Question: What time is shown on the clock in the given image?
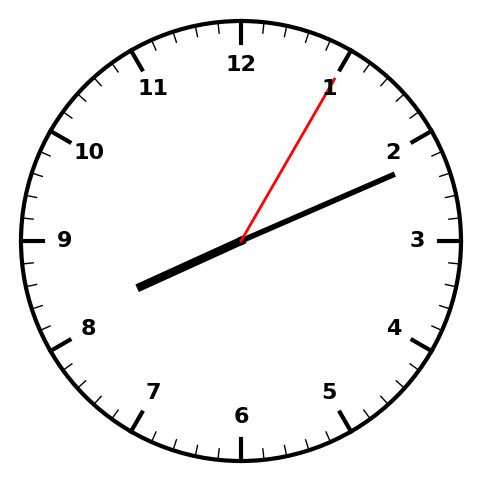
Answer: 08:11:05